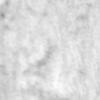
Label: no_change